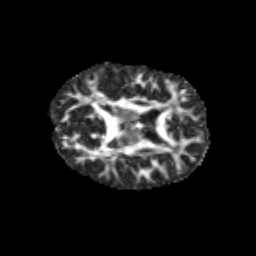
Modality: FA
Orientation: axial
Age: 11
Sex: male
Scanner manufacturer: siemens
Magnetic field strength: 3 T
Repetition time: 3.8 s
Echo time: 0.07 s